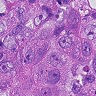
Metastatic tissue present: yes